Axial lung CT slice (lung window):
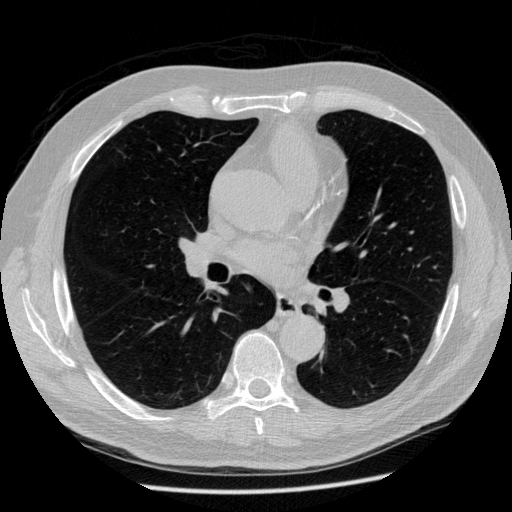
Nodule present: no